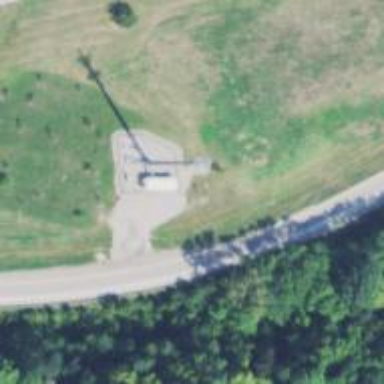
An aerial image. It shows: Communication mast tower.